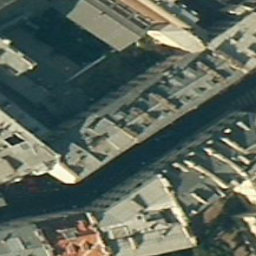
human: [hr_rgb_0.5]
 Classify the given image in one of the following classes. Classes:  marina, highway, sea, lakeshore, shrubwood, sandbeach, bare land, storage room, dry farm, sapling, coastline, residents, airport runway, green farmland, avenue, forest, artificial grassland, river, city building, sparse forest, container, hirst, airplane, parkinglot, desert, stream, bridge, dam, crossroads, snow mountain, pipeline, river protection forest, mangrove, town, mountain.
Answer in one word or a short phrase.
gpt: city building